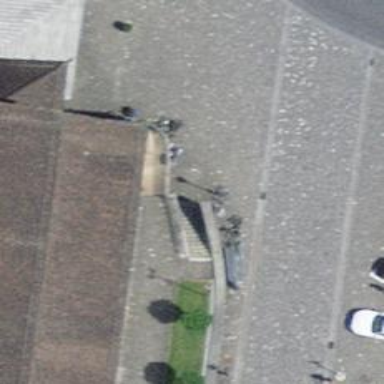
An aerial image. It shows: Bicycle rental facility.